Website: crate-barrel
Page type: address-validator
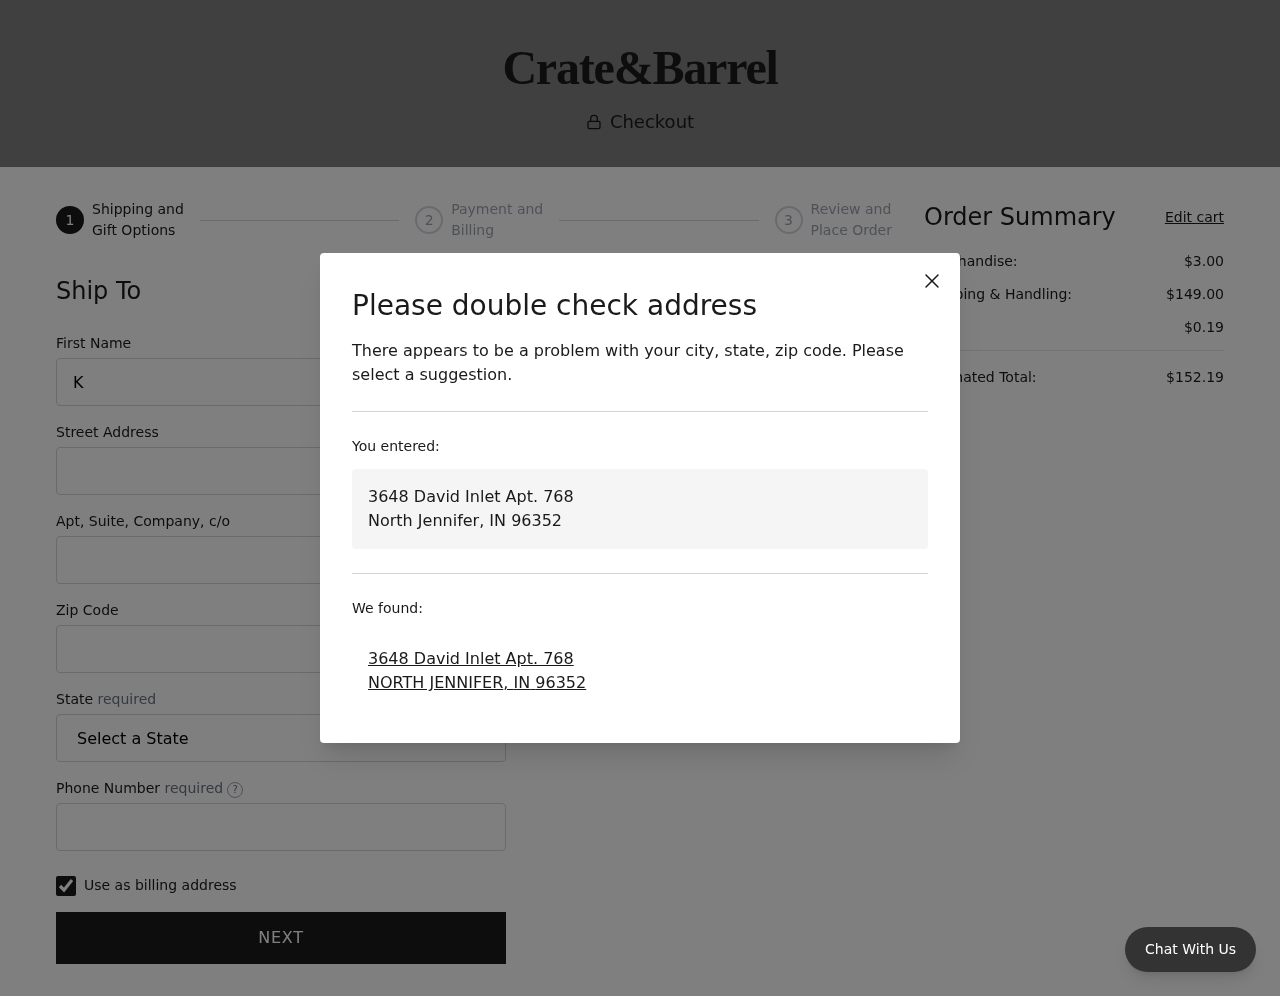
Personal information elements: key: PII_CITY
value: North Jennifer
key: PII_CITY
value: NORTH JENNIFER
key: PII_FIRSTNAME
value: Kayla
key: PII_PHONE
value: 8789847984
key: PII_POSTCODE
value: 96352
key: PII_STATE
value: Indiana
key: PII_STATE_ABBR
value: IN
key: PII_STREET
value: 3648 David Inlet Apt. 768
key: PII_STREET2
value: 817 Christina Lake
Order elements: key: ORDER_SUBTOTAL
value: $3.00
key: ORDER_SHIPPING_COST
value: $149.00
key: ORDER_TAX
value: $0.19
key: ORDER_TOTAL
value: $152.19